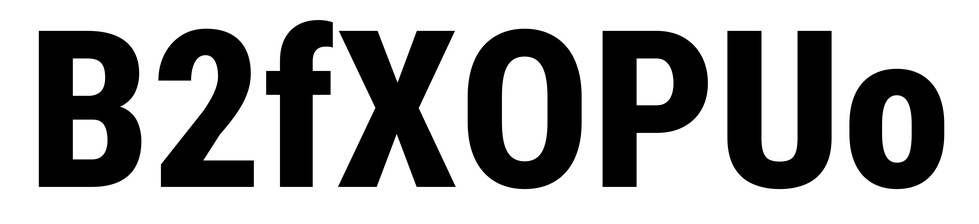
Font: Roboto_Condensed_ExtraBold